Question: I want to create a new branch and move several commits from MASTER to BRANCH. I already created BRANCH from MASTER commit A.
I can use , but looks like would be better choice.
I tried a command like this (from BRANCH):
'''
git rebase --onto BRANCH A Z
'''
but the output is not as expected:
'''
Note: checking out 'b98885d'.
You are in 'detached HEAD' state. You can look around, make experimental
changes and commit them, and you can discard any commits you make in this
state without impacting any branches by performing another checkout.
If you want to create a new branch to retain commits you create, you may
do so (now or later) by using -b with the checkout command again. Example:
git checkout -b new_branch_name
'''
Please point out where I got wrong - thanks.

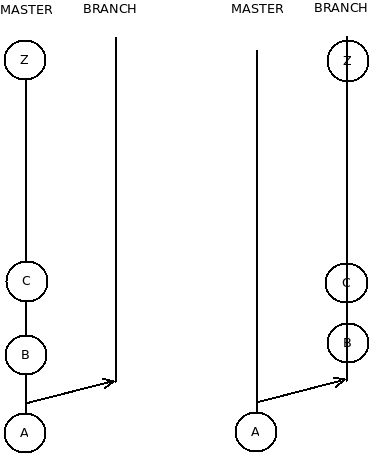
Answer: From master at Z, copy to BRANCH:
'''
git branch BRANCH
'''
As you're still on master, reset back to A:
'''
git reset [--hard] A
'''
BRANCH is now where master was, and master is now at A.